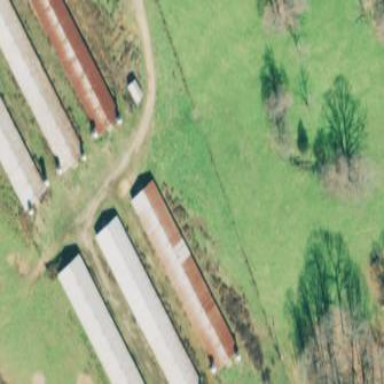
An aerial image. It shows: Poultry house.